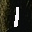
Label: 1